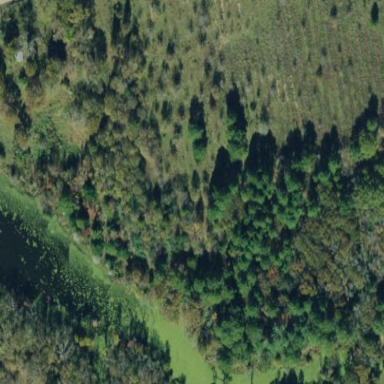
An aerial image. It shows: Woodland with evergreen needle-leaved trees.